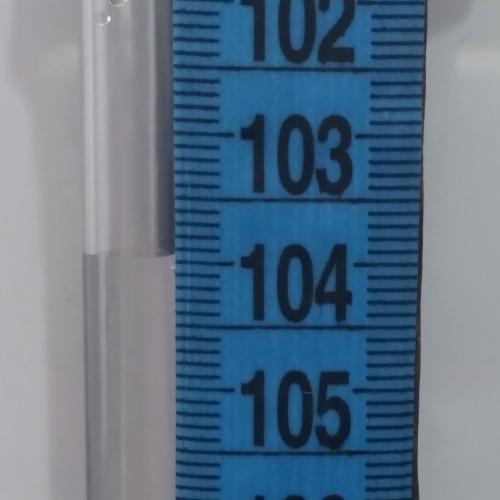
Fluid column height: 103.9 cm